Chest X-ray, PA view. Patient: 55 years old, sex F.
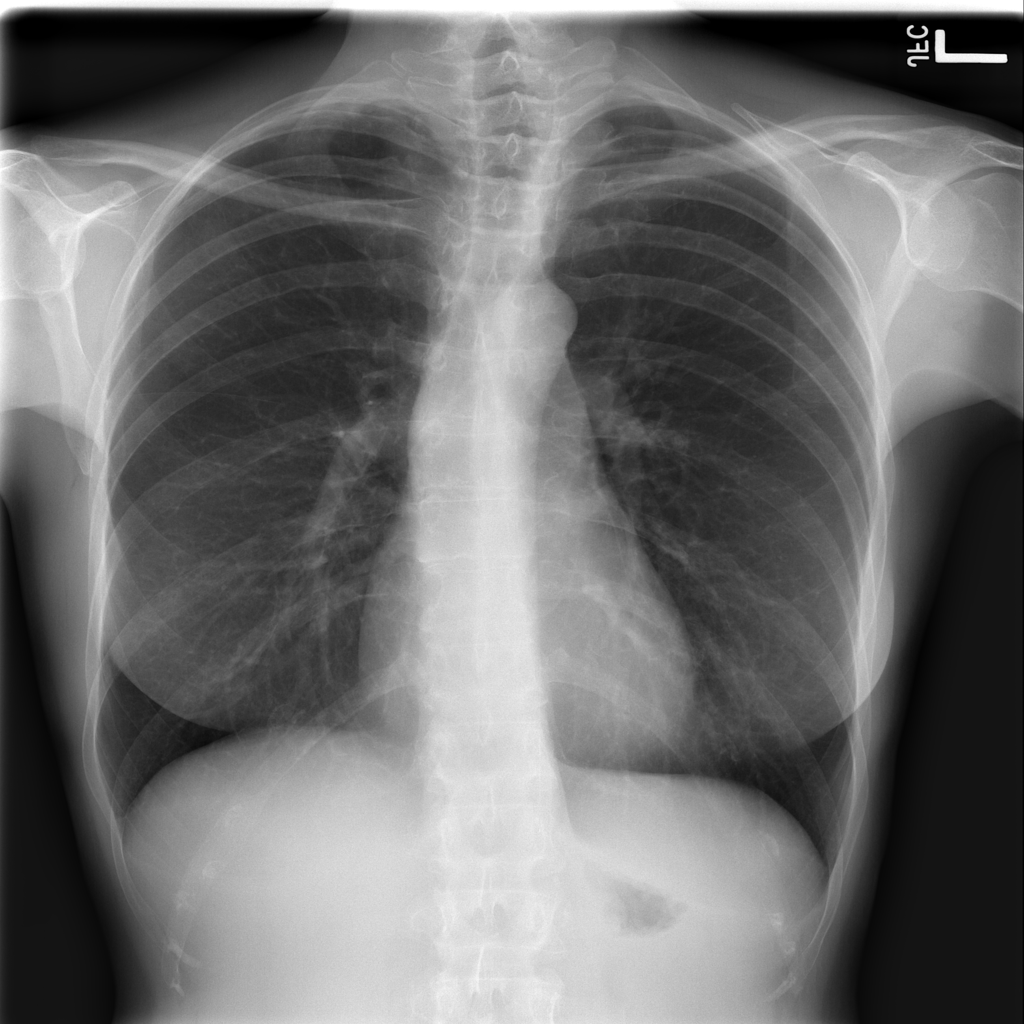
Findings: No Finding